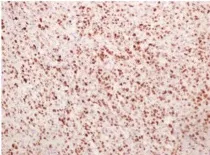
Pathological findings. Ki-67 (x200).
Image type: pathology (immunostaining)